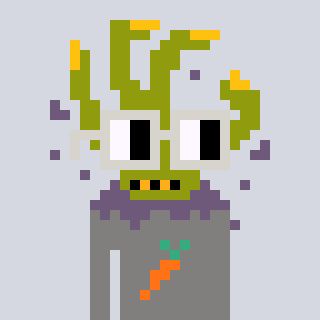
a pixel art character with square light gray glasses, a zombie-hand-shaped head and a bluegrey-colored body on a cool background